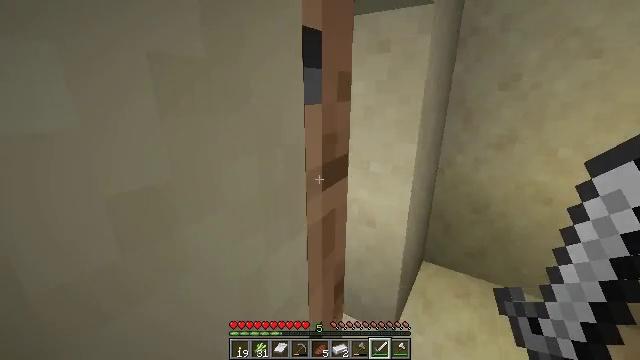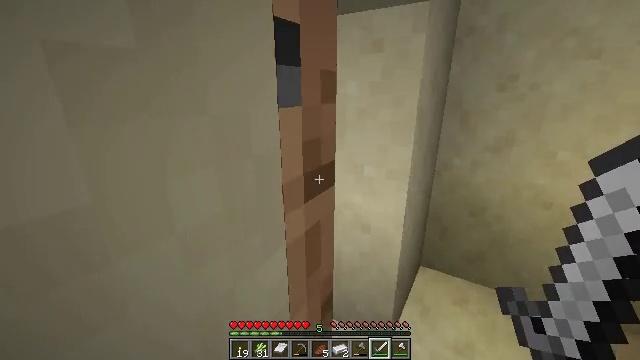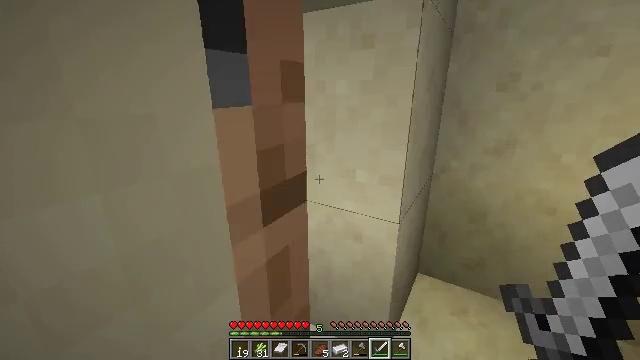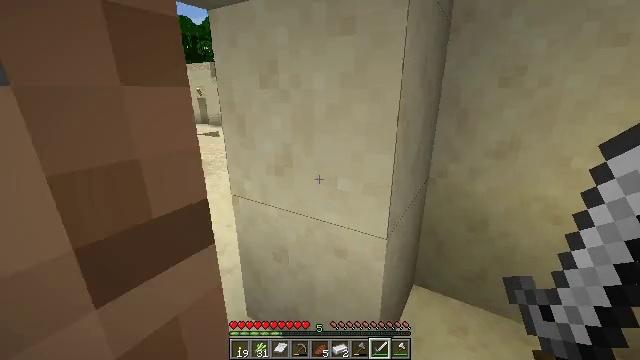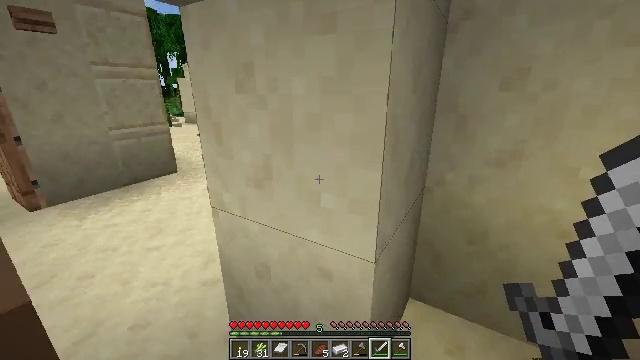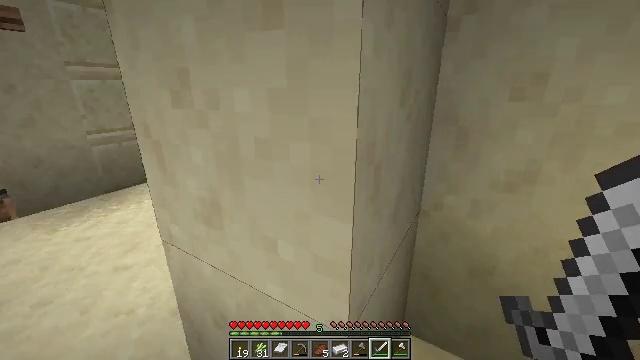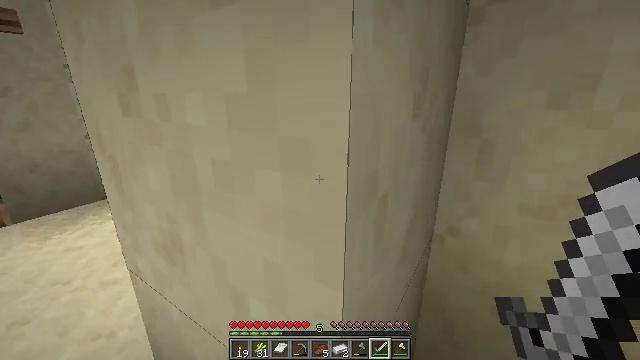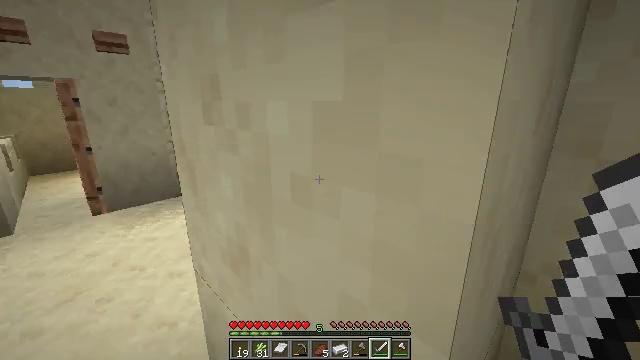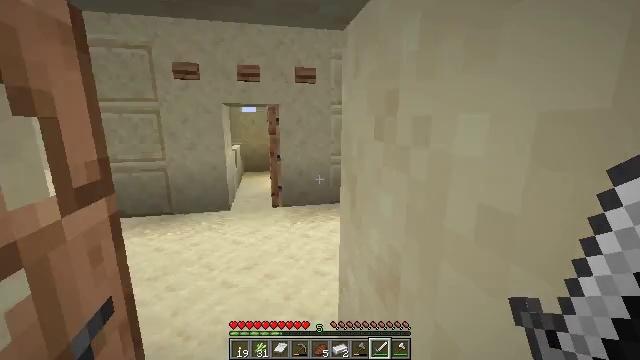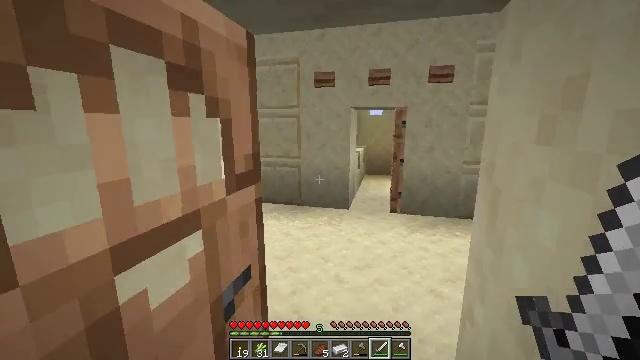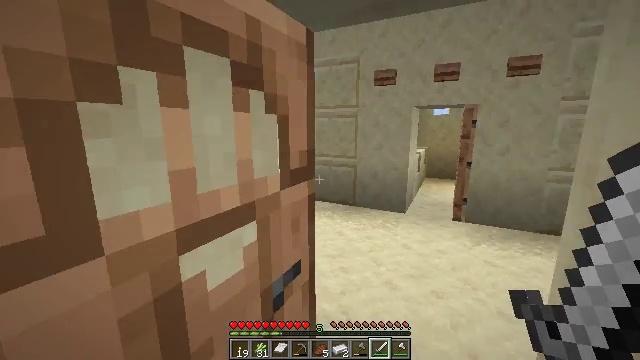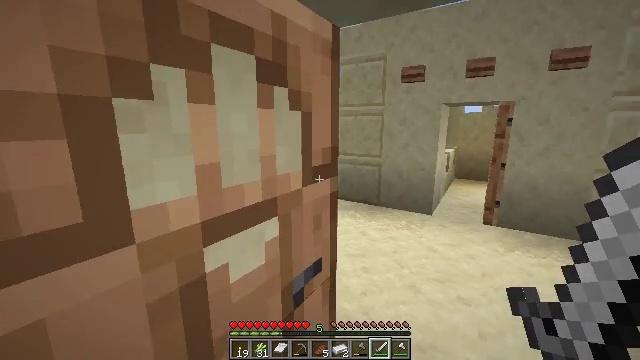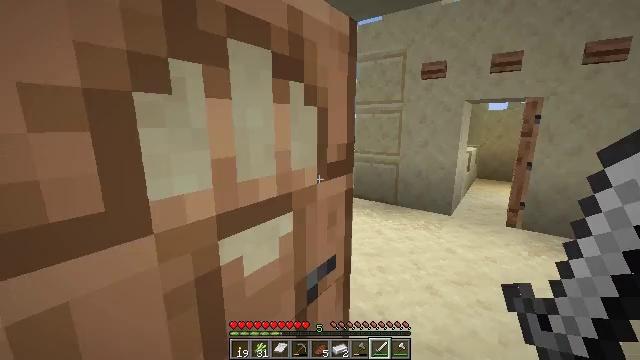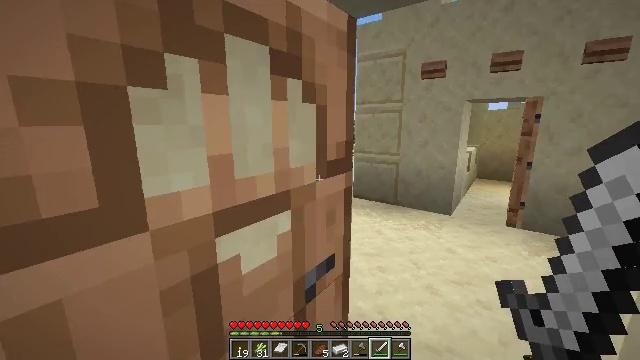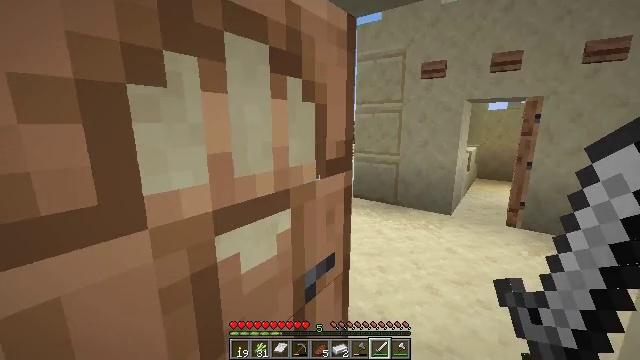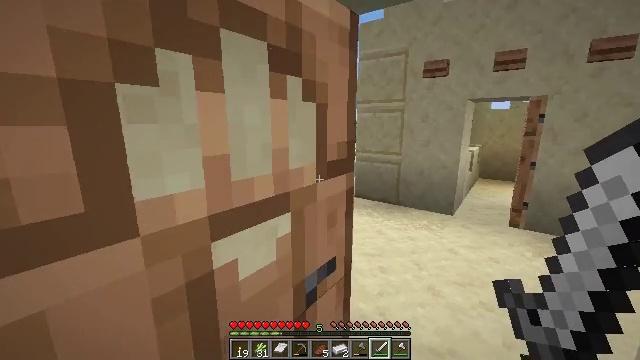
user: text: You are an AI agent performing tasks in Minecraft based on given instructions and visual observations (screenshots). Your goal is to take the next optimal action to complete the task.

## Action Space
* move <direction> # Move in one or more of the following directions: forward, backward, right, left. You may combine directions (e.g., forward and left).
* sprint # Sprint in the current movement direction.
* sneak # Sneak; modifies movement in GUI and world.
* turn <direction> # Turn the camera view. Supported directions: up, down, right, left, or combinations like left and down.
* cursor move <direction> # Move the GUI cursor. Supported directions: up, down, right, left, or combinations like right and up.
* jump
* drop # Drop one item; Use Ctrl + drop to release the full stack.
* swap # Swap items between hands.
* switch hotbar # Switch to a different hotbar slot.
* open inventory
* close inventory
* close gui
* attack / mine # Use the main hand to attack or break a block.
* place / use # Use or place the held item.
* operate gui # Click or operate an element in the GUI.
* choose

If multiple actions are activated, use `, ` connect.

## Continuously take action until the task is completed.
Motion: motion action
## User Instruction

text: Mine the smooth sandstone slab from the structure.
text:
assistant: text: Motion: move forward
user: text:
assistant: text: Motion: move forward
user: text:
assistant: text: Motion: move forward
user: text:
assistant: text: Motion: move forward
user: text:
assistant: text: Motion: move forward
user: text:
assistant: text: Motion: move forward, turn left
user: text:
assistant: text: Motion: move forward, turn left and up
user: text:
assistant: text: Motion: turn left and up
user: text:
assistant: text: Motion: turn left
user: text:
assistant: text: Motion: turn left
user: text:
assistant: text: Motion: turn left
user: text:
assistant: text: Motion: turn left
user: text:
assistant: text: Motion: no_op
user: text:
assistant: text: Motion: no_op
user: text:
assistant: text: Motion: move forward
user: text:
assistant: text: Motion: move forward
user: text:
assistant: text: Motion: move forward
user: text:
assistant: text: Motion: move forward, turn right
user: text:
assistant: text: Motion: move forward, turn right
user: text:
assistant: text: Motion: move forward, turn right
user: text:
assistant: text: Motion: move forward
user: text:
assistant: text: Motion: move forward
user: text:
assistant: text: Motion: move forward, turn left
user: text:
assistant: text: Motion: move forward, turn left
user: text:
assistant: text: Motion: move forward, turn left
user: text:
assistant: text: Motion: move forward, turn left and down
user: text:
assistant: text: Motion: move forward, turn left
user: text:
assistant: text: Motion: move forward, turn left
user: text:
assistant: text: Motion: move forward, turn left
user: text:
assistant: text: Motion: move forward, turn left